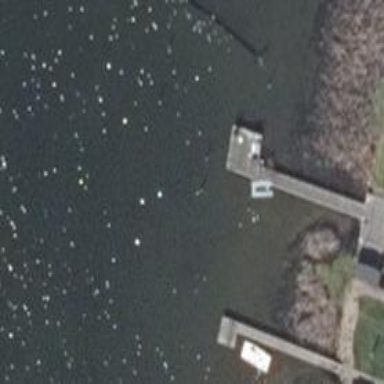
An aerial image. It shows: Man-made pier.